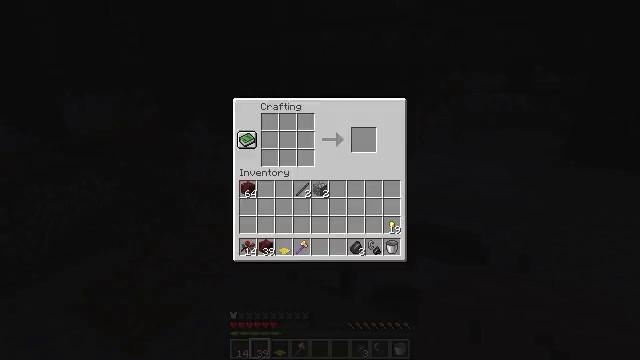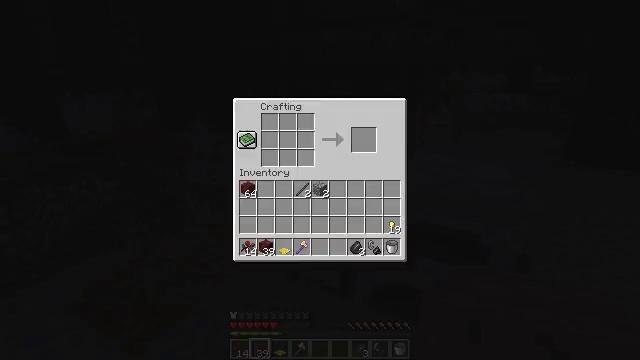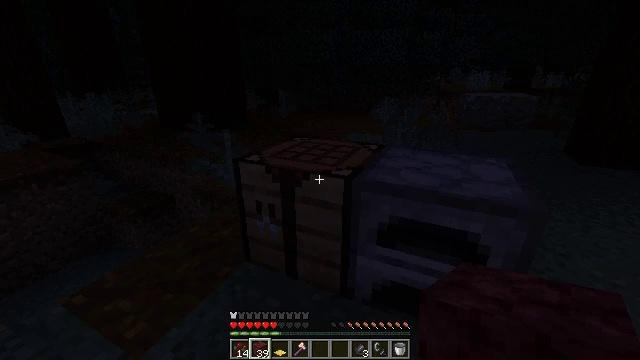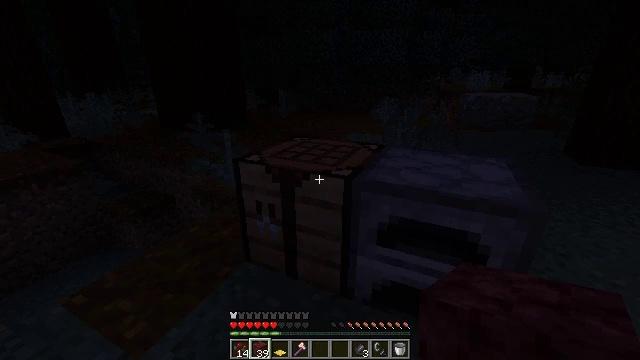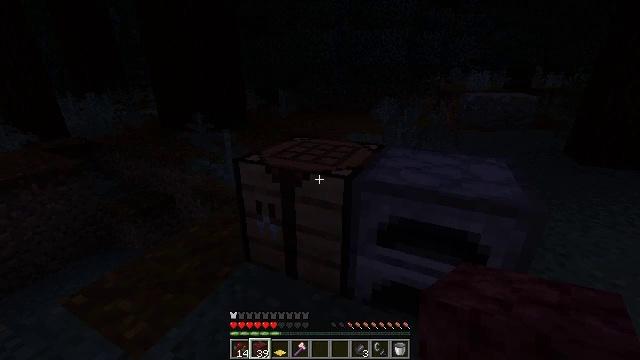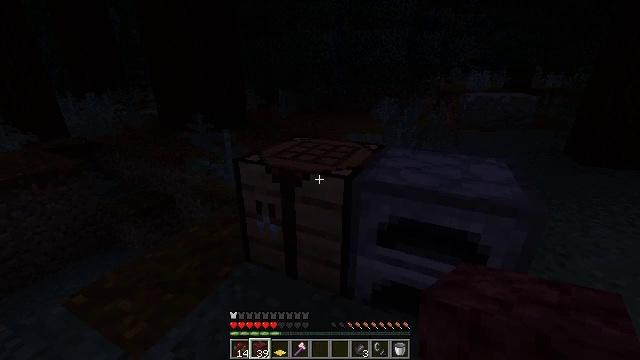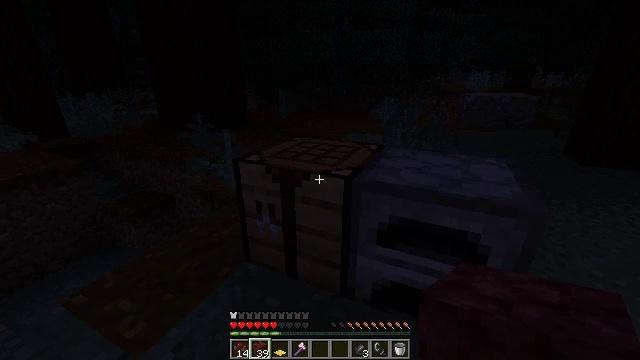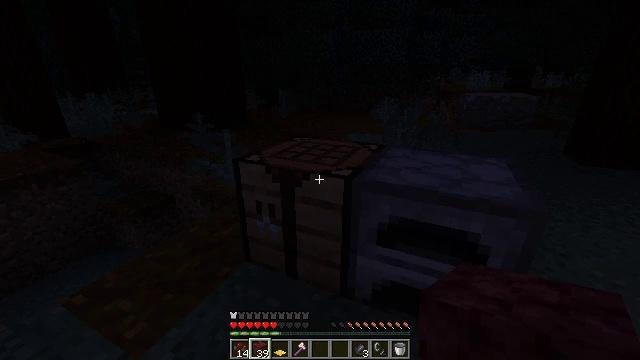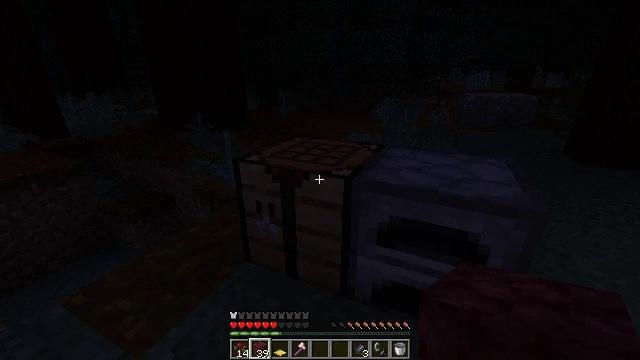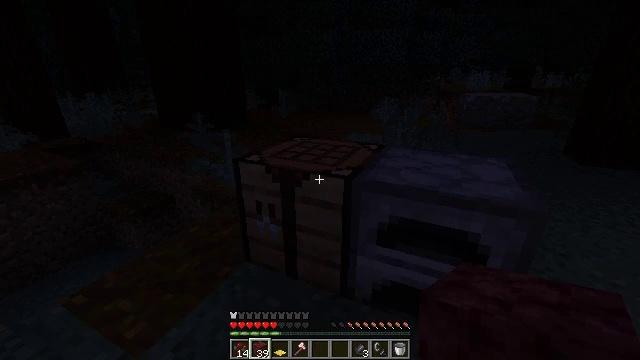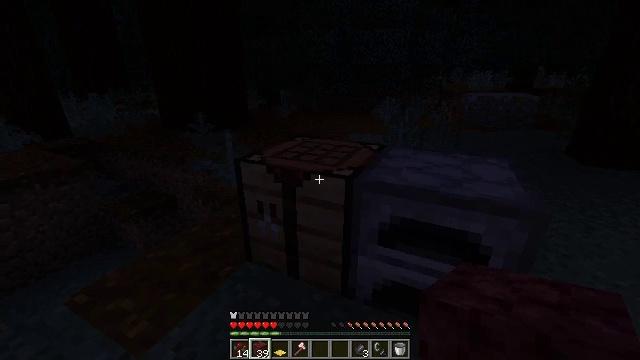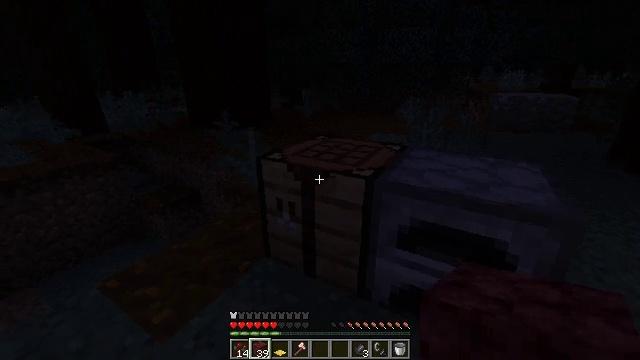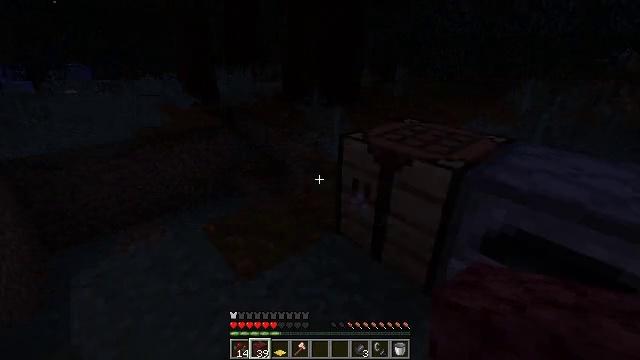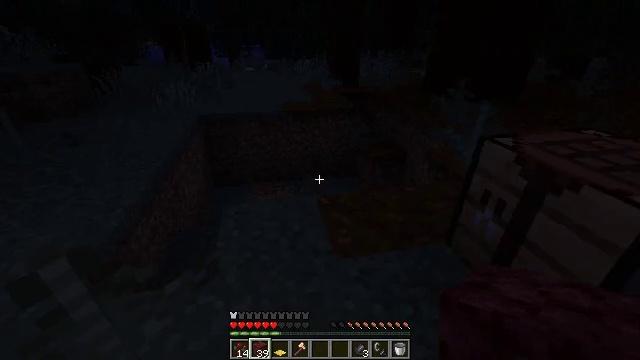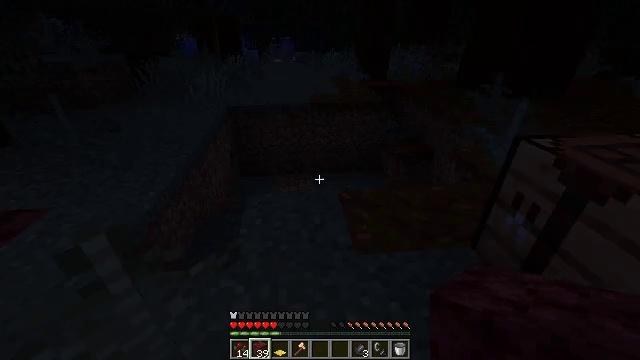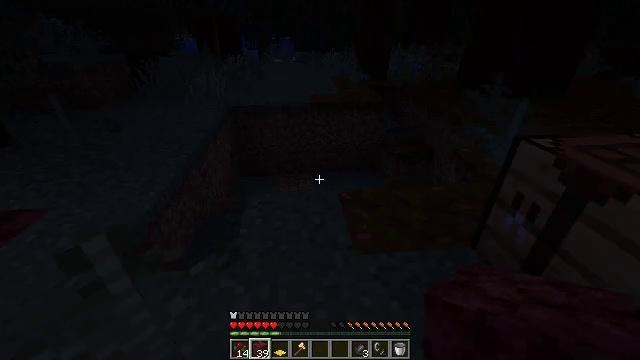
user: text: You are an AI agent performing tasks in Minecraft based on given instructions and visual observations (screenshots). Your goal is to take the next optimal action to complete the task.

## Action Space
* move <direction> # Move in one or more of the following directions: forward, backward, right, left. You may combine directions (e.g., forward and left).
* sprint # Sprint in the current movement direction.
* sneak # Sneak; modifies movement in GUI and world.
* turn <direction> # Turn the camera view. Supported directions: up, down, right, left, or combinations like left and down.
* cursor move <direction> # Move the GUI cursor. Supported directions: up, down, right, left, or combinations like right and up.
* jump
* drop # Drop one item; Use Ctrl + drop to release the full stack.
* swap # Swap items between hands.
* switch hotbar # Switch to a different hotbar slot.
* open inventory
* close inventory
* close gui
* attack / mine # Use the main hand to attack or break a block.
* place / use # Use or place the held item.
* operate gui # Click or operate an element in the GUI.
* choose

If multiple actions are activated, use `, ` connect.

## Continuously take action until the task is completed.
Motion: motion action
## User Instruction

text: Harvest the spruce log from a tree trunk.
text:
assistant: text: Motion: open gui
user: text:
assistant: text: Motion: no_op
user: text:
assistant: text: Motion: close gui
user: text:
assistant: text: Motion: no_op
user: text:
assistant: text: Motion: no_op
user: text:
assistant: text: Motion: no_op
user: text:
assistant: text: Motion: no_op
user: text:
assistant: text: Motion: no_op
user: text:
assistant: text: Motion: no_op
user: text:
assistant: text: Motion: no_op
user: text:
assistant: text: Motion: turn left
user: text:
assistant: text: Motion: turn left and down
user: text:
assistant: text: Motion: turn left and down
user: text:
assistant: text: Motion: turn left and down
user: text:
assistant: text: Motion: no_op
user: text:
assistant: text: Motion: move left
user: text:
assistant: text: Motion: move forward and move left
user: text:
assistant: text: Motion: move forward and move left
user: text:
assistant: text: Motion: move forward and move left
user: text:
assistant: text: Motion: move forward and move left
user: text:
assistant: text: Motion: move forward and move left
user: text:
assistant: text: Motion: move forward and move left
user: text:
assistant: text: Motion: move forward
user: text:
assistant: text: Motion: no_op
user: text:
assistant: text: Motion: no_op
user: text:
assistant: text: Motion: no_op
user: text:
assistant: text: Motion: turn right
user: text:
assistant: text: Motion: turn right
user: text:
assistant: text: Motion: turn right
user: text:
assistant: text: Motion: turn right and up